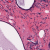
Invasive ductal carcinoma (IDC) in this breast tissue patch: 0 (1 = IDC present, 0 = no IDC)